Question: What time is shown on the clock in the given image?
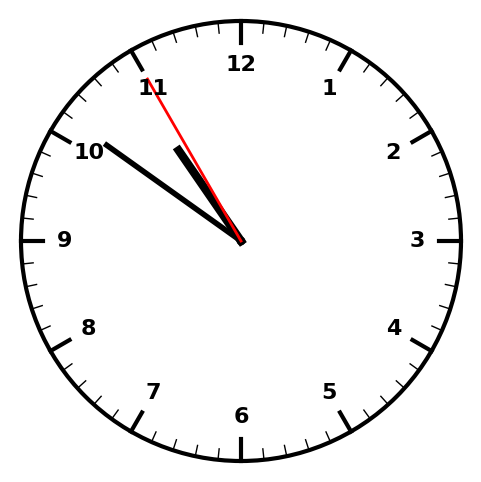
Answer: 10:50:55